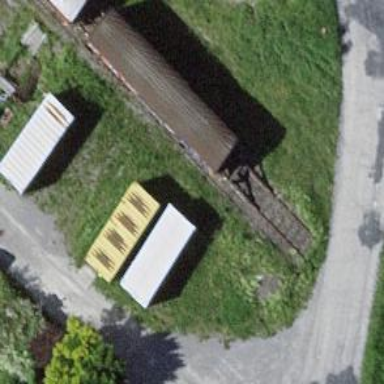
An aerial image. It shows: Railway buffer stop.